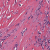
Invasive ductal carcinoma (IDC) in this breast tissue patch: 1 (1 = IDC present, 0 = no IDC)